Question: I'd like to use lines in a form. As far as I found out, Xamarin.Forms doesn't provide one.
Could someone provide a snippet for separators?
According to Jason's proposal, this looks fine:
'''
// draws a separator line and space of 5 above and below the separator
new BoxView() { Color = Color.White, HeightRequest = 5 },
new BoxView() { Color = Color.Gray, HeightRequest = 1, Opacity = 0.5 },
new BoxView() { Color = Color.White, HeightRequest = 5 },
'''
Renders the below separator line:

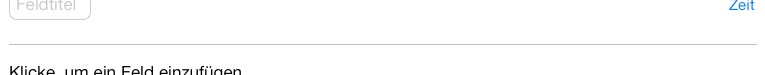
Answer: You might try using 'BoxView'
'''
// sl is a StackLayout
sl.Children.Add(new BoxView() { Color = Color.Black, WidthRequest = 100, HeightRequest = 2 });
'''
although in my test, the width request is not being followed. This may be a bug, or other settings might be interfering with it.